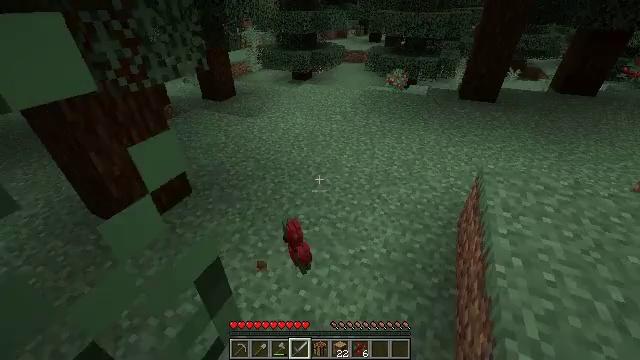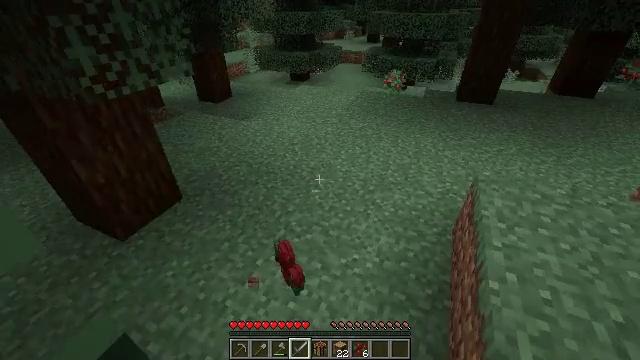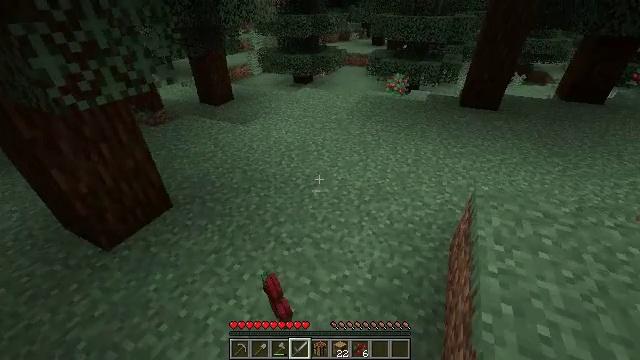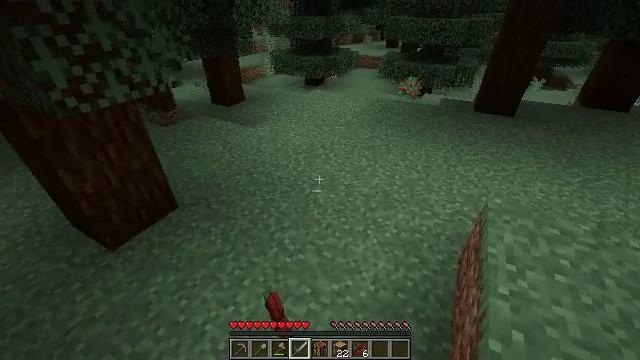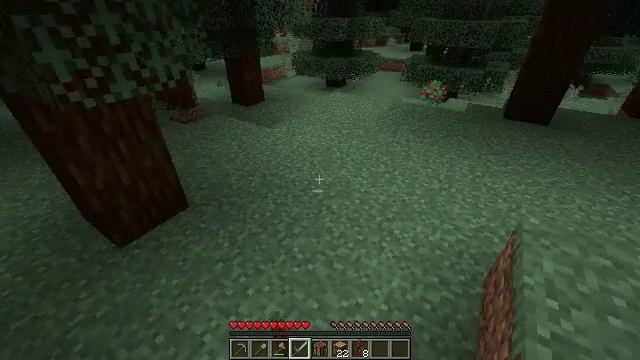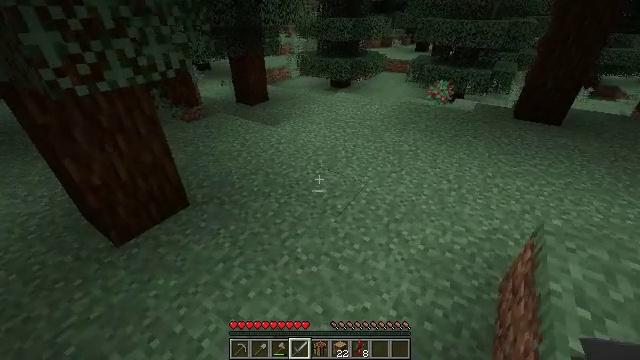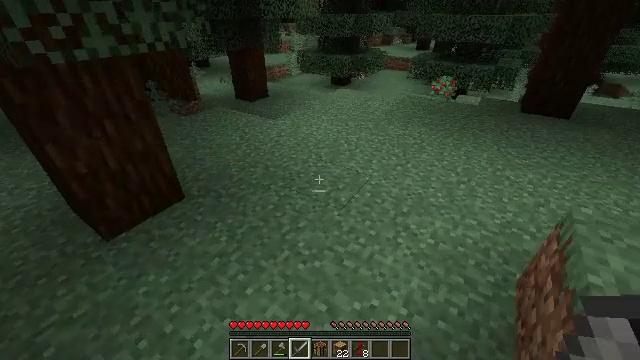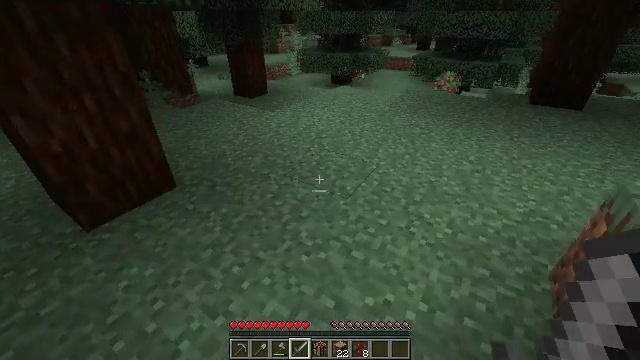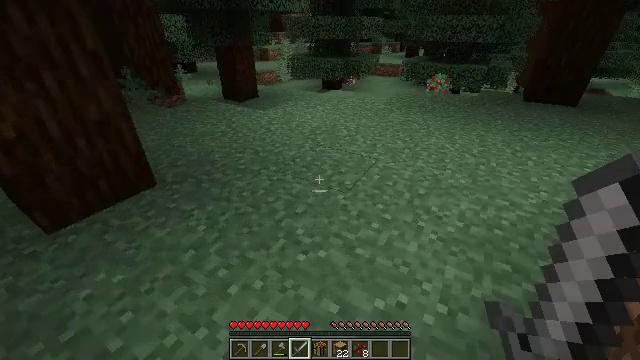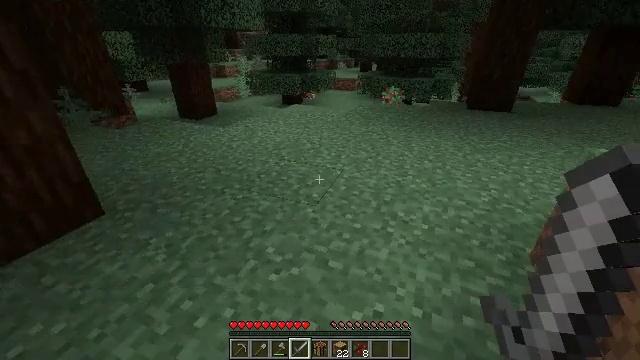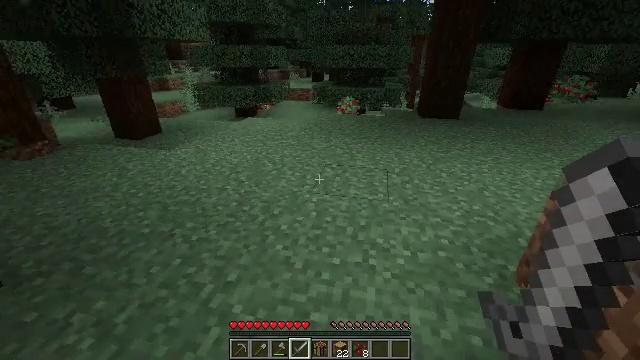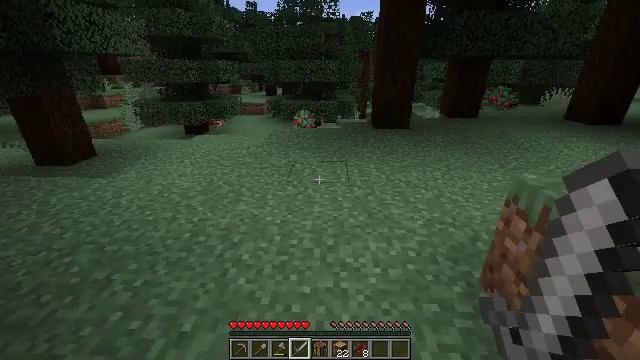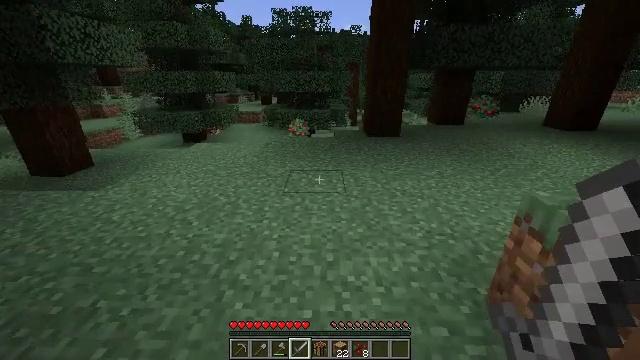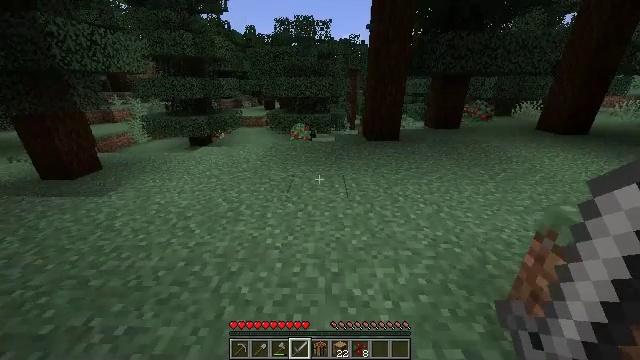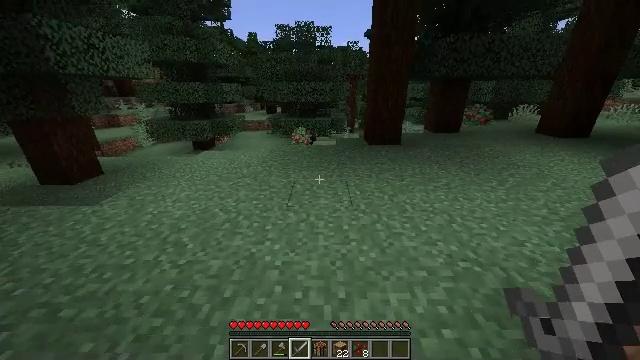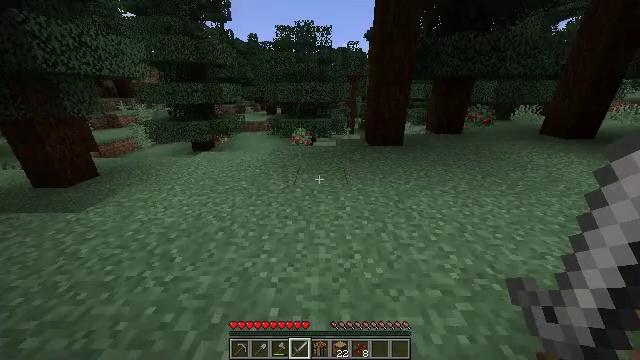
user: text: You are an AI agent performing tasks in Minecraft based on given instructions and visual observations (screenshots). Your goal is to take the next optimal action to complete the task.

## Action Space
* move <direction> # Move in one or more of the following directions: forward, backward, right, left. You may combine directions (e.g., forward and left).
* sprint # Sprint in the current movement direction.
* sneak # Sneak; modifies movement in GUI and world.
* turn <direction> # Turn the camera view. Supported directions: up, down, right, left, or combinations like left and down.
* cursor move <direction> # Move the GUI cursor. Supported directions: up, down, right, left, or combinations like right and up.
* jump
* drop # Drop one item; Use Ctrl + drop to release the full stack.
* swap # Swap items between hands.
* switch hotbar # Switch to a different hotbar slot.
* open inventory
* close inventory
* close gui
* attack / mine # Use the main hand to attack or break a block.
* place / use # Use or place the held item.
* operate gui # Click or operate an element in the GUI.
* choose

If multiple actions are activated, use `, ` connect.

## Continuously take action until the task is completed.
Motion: motion action
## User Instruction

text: Harvest sweet berries by mining the bush.
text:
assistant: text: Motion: move forward and move right
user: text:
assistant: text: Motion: move forward and move right, turn left
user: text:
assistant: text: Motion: move forward and move right, turn left
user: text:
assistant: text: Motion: move forward and move left, turn left
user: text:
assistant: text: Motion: move forward and move left
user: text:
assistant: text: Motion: move forward and move left
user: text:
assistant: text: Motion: move forward and move left
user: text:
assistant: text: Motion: move forward and move left, turn right and up
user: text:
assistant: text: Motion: move forward, turn right and up
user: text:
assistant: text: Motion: move forward, turn right and up
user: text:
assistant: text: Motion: move forward, sprint, turn right and up
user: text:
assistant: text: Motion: move forward, sprint, turn right
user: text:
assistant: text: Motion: move forward, sprint
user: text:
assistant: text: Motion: move forward, sprint
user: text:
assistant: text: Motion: move forward, sprint
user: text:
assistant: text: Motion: move forward, sprint
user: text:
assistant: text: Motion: move forward, sprint
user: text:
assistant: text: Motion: move forward, sprint
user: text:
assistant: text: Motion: move forward, sprint
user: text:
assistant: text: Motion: move forward, sprint
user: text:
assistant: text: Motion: move forward, sprint
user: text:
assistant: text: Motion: move forward, sprint
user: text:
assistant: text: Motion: move forward, sprint
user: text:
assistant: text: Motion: move forward, sprint
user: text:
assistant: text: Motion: move forward, sprint
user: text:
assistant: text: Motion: move forward, sprint
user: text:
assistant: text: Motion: move forward, sprint
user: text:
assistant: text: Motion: move forward, sprint
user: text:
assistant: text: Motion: move forward, sprint, turn left and down
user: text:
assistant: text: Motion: move forward, sprint